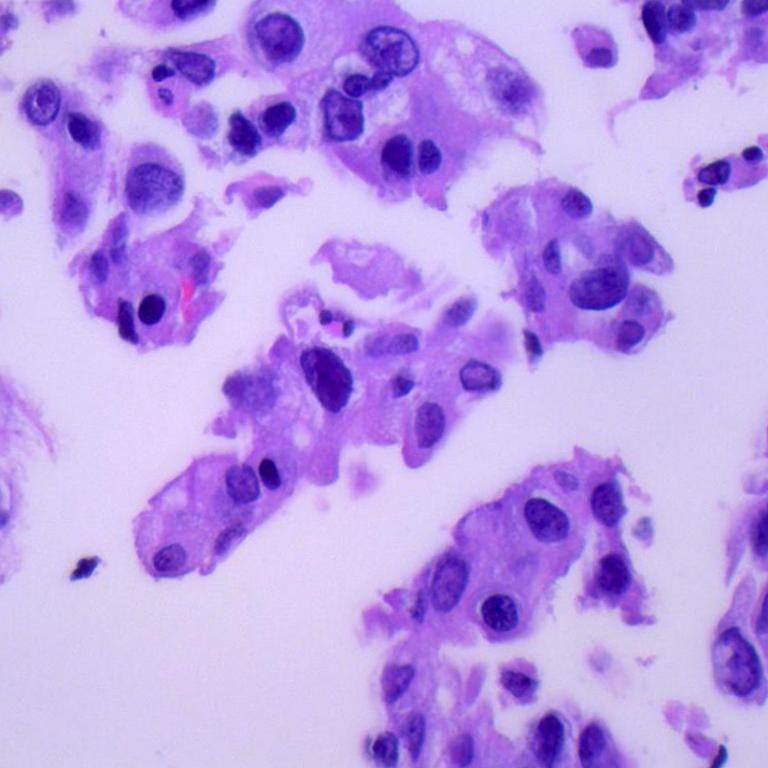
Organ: lung
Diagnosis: adenocarcinomas